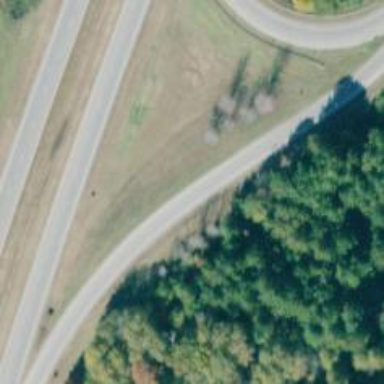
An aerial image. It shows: Trunk link highway.